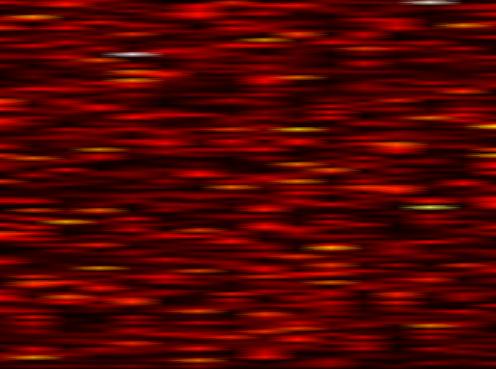
Label: UFMC